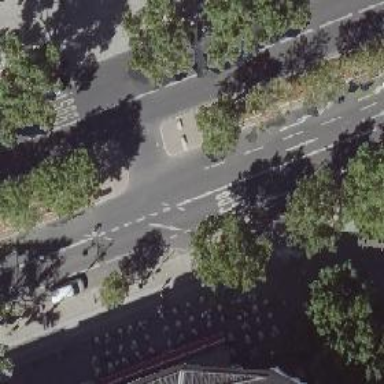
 there is shared bus and cycle lane with parking lane."